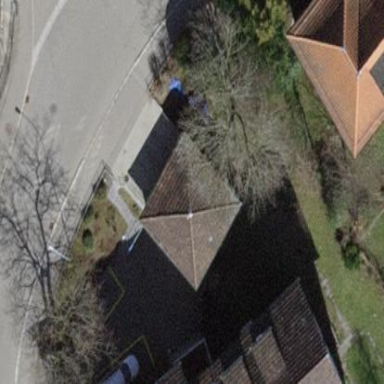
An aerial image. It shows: Garage.